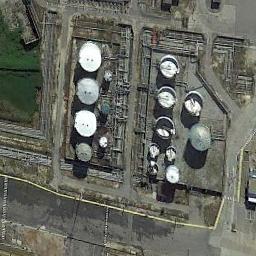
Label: storage_tank